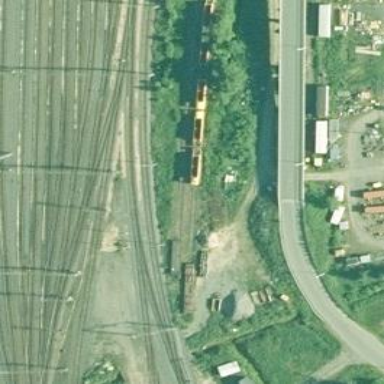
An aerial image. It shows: Railway yard in service.